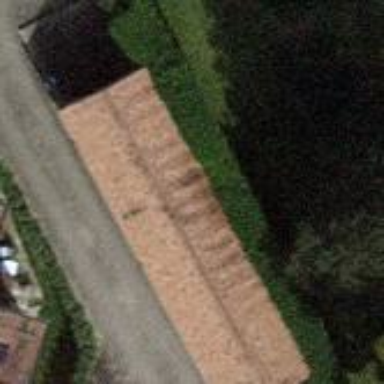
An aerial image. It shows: View of roof of building.